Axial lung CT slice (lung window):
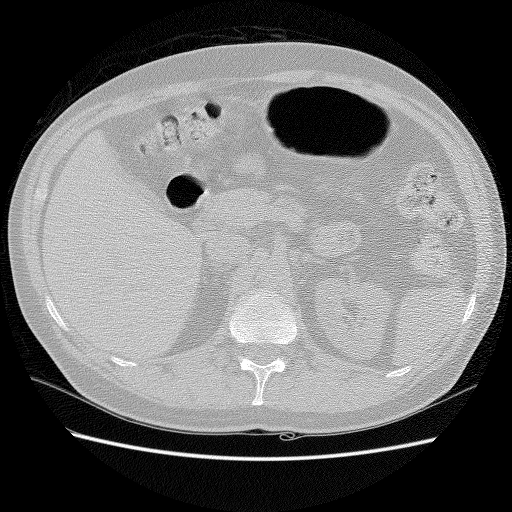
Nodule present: no